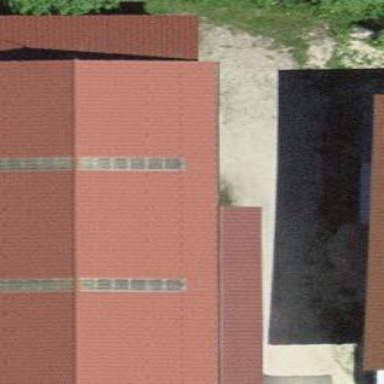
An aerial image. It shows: Warehouse.